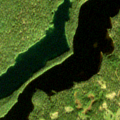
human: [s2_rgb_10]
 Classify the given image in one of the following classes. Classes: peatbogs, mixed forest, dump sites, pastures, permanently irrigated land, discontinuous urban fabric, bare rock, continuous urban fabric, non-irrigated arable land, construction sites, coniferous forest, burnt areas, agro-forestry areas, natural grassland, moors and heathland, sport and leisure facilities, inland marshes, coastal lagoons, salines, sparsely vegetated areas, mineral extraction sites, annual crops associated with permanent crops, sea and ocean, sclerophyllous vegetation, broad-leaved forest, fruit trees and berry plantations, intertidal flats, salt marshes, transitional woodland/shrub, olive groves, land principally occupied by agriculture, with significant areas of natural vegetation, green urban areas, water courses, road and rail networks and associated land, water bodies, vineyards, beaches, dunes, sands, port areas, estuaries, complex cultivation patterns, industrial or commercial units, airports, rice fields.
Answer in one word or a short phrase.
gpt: coniferous forest, water bodies